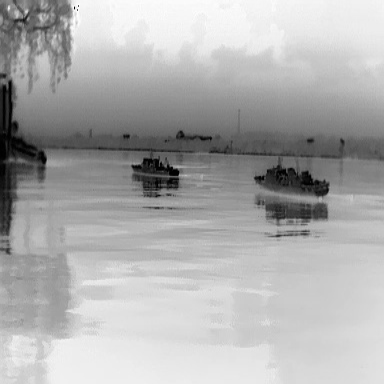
There are two warships in the infrared image.